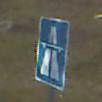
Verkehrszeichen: Autobahn
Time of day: MorningAfternoon
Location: Outdoor (Nature)
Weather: PartlyCloudy
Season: NotSpecified
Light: Natural